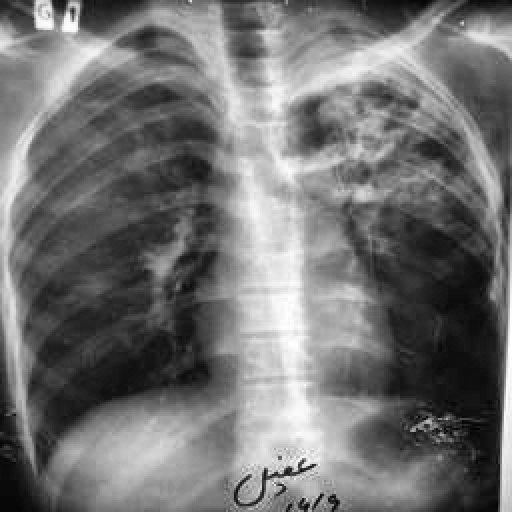
Finding: TUBERCULOSIS